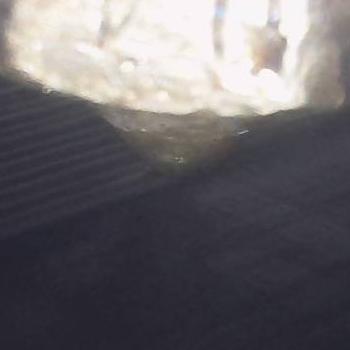
Flow rate: 89%